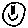
Label: smiley face